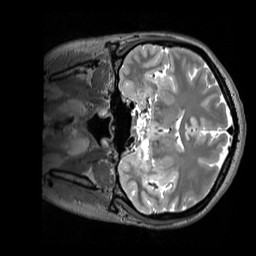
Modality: T2w
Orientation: coronal
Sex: female
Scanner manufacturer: siemens
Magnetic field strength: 3 T
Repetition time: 3.2 s
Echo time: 0.409 s